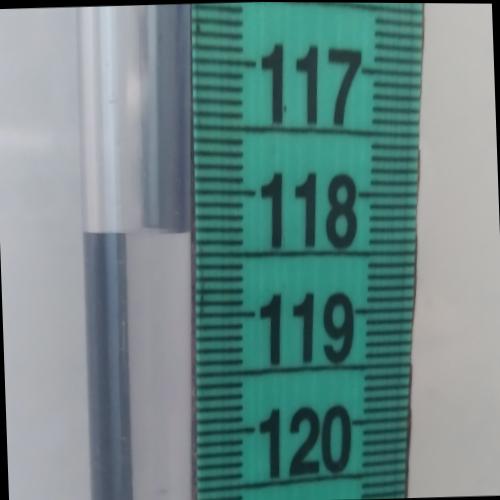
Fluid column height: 118.3 cm